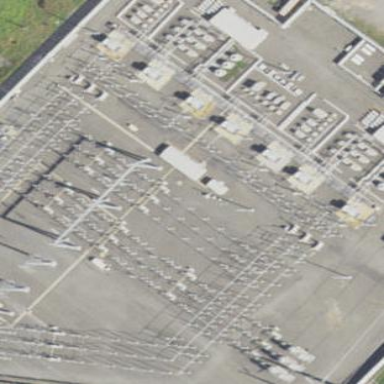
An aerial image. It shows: Power substation with transmission level designation. It is enclosed by fence.